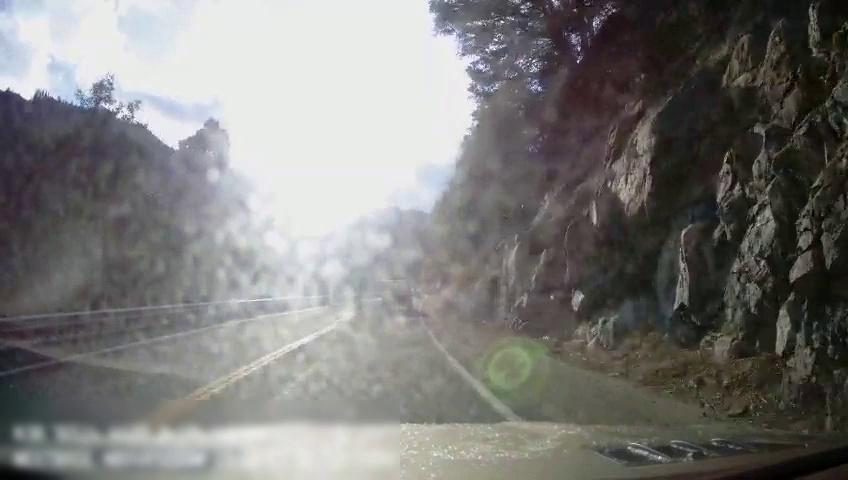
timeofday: Day
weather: Sunny
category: Drivable Space
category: Vehicles | Truck
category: Lanes | Current Lane
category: Lanes | Current Lane
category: Lanes | Alternate Lane